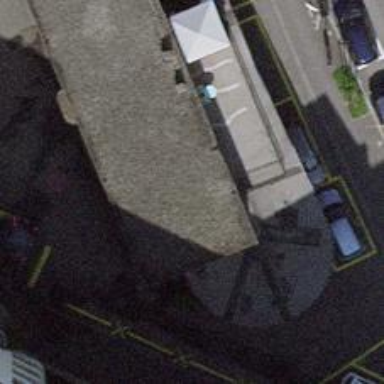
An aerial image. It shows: Clothing store.